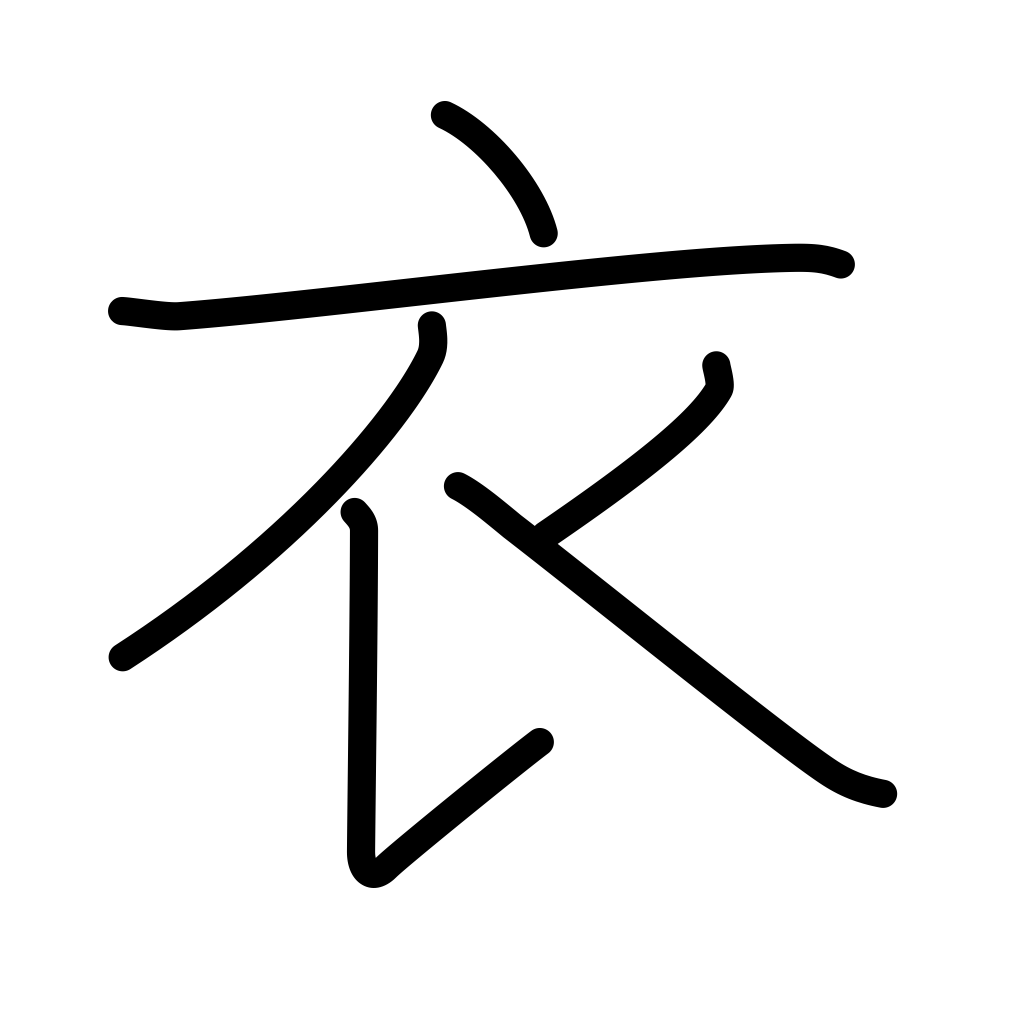
Meaning: garment, clothes, dressing